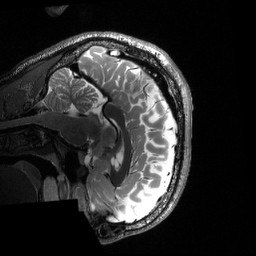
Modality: T2w
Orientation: sagittal
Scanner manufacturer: siemens
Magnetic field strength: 3 T
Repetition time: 3.2 s
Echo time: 0.563 s